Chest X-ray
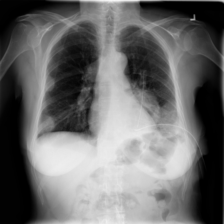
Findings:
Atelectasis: negative
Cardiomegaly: negative
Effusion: negative
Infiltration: negative
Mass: positive
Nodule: negative
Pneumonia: negative
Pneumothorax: negative
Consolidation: negative
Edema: negative
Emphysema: negative
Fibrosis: negative
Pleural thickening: negative
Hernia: negative